Question: I am seeing a strange app behaviour when I try to push some view controller from uitableviewcontroller subclass.
Let me explain it first. I have created main nib which is linked to rootViewController (appDelegate) that is inside navigationController. In that nib a have added a 'UITableView' and a custom 'UITableViewController' subclass 'News_TableViewController' like it's shown in the screenshot:

When I try to execute the code bellow I get nothing:
'''
My_WebView *webView = [[My_WebView alloc] initWithNibName:@"My_WebView" bundle:nil];
[self.navigationController pushViewController:webView animated:YES];
'''
Then I checked self.navigationController object but i gives me NULL:
'''
NSLog(@"OBJ: %@",self.navigationController);
'''
How is that I am not geting the reference to the 'navigationController' despite of my custom class actually lives under navigationController ?
Thanks
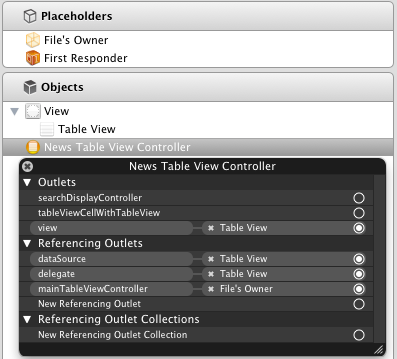
Answer: As you've mentioned, News_TableViewController is a UITableViewController, hence a UIViewController. I think you did'nt initialize the navigationController! A recommended way is to init the navigationController in your appDelegate class' delegate method as follows:
'''
- (BOOL)application:(UIApplication *)application didFinishLaunchingWithOptions:(NSDictionary *)launchOptions{
RootViewController *rootViewController = [[RootViewController alloc]init];
_navigationController = [[UINavigationController alloc] initWithRootViewController:rootViewController];
self.window.rootViewController = self.navigationController;
[self.window makeKeyAndVisible];
return YES;
}
'''
where RootViewController is the News_TableViewController class.